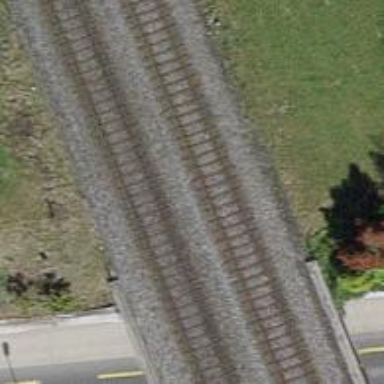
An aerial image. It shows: Single-track railway bridge with electrified contact line.